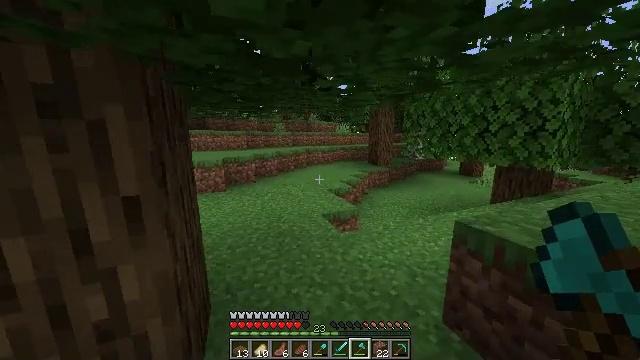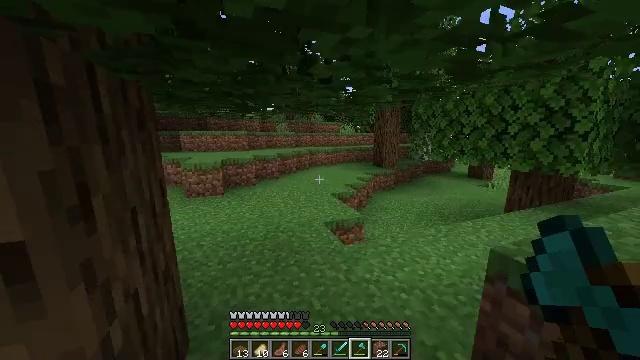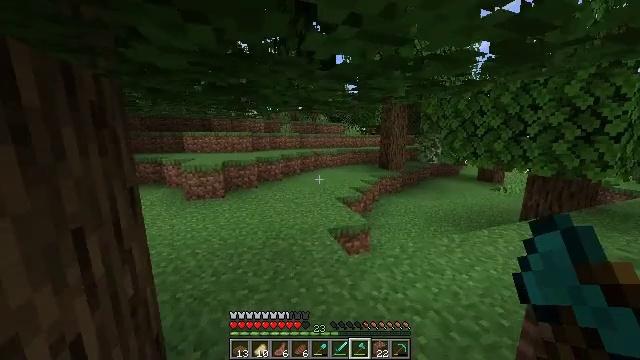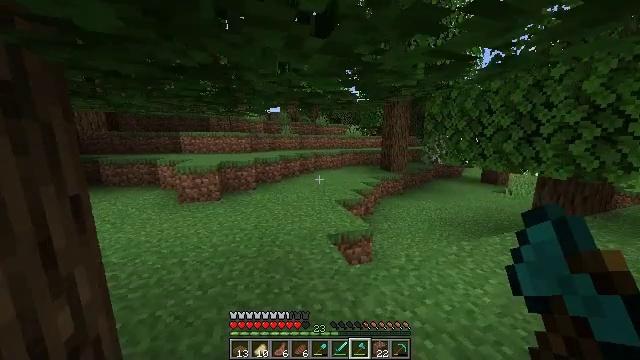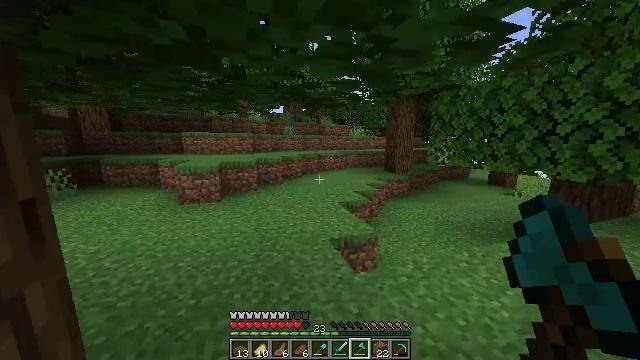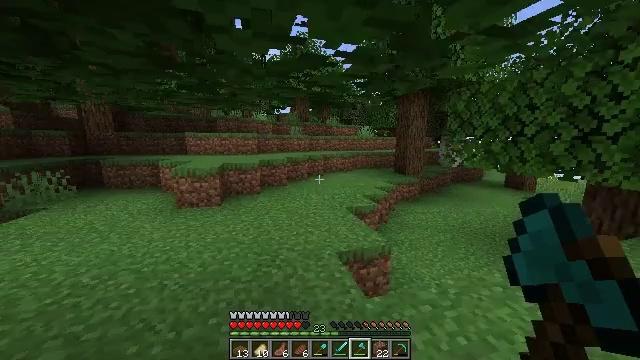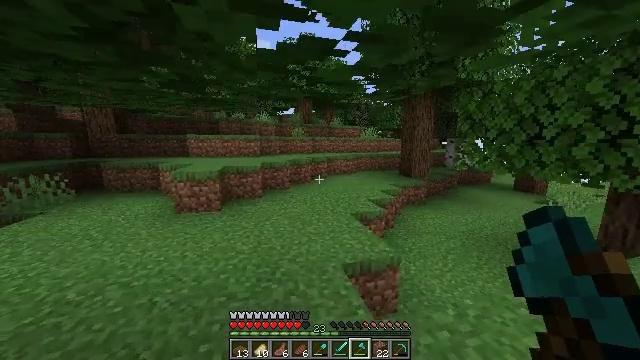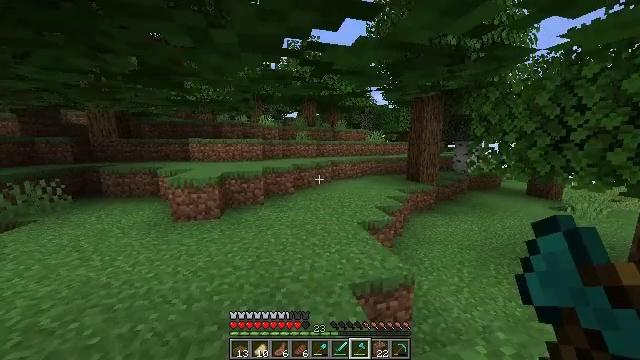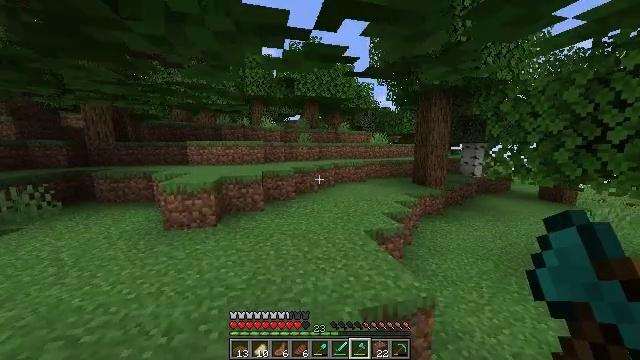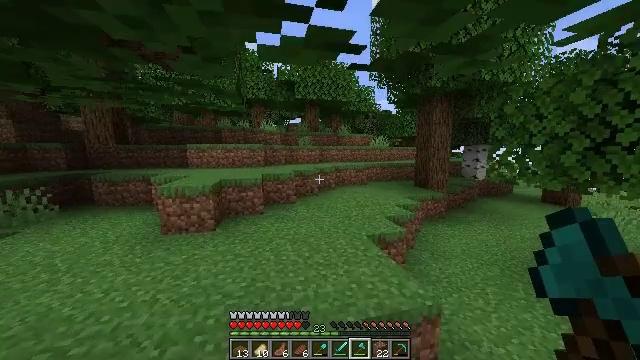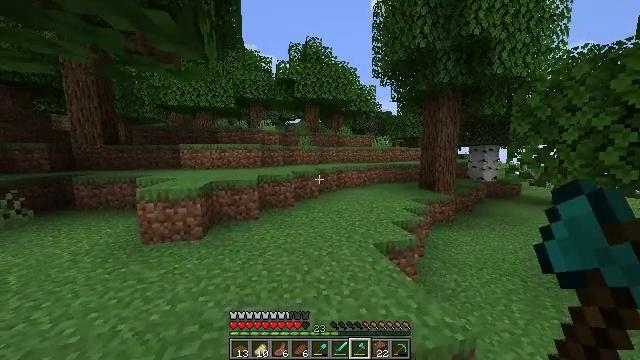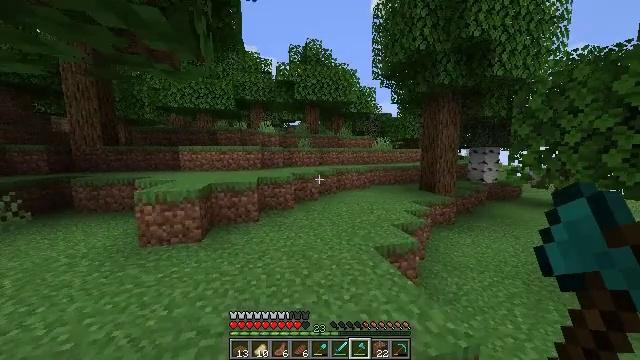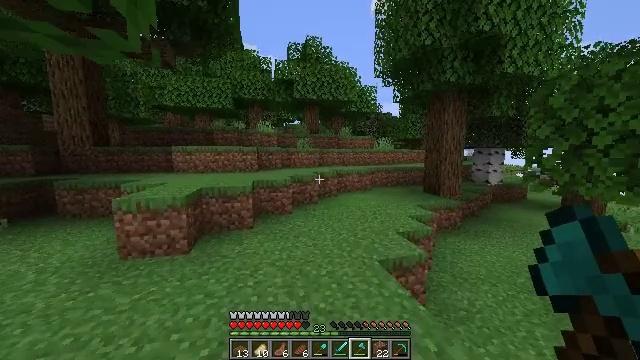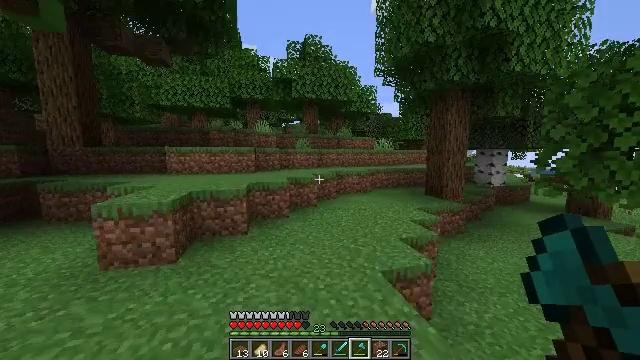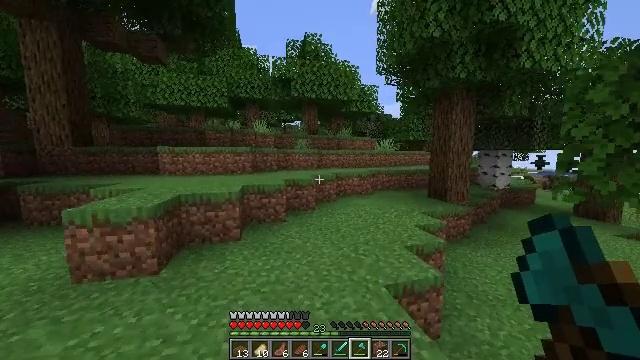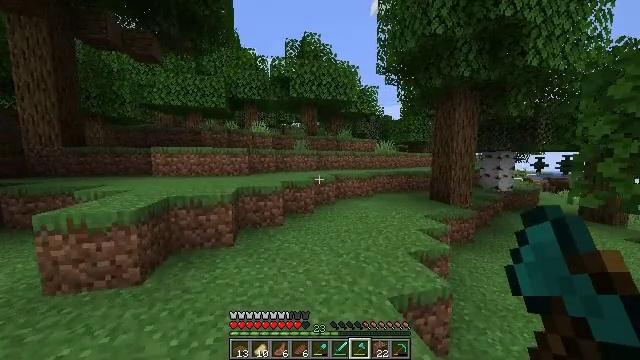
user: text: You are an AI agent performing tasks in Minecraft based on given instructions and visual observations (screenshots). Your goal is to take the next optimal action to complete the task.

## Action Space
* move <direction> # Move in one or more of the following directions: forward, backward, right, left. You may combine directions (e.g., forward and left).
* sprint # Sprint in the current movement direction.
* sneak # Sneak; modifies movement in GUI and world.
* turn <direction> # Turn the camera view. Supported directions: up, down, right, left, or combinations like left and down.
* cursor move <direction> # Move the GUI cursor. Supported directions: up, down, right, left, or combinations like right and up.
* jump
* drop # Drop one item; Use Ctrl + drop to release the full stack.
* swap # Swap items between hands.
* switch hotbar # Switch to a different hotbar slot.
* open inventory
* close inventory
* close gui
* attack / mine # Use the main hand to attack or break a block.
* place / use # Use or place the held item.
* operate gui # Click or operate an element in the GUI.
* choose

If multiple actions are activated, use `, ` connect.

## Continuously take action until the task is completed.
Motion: motion action
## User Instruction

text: Break the fern to clear the area.
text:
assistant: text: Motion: move forward, turn left
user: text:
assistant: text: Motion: move forward, turn left
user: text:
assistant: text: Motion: move forward
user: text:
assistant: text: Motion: move forward
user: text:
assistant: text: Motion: move forward, sprint, turn left
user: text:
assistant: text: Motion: move forward, sprint
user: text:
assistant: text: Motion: move forward, sprint, turn left
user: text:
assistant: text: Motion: move forward, sprint
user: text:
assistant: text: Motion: move forward, sprint
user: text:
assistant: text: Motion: move forward
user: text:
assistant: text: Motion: move forward
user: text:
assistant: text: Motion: move forward
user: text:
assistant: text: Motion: move forward
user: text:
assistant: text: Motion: move forward
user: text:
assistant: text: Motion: move forward
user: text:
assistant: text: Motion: move forward
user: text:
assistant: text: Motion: move forward
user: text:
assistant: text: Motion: move forward, sprint
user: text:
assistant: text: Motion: move forward, sprint
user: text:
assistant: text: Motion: move forward, sprint
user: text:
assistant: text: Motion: move forward, sprint
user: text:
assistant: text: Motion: move forward, sprint
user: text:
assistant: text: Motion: move forward
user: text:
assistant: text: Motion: move forward
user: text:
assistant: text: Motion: move forward
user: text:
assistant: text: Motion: move forward
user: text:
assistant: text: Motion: move forward
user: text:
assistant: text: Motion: move forward
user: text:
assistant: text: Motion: move forward
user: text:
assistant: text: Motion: move forward, turn left and down